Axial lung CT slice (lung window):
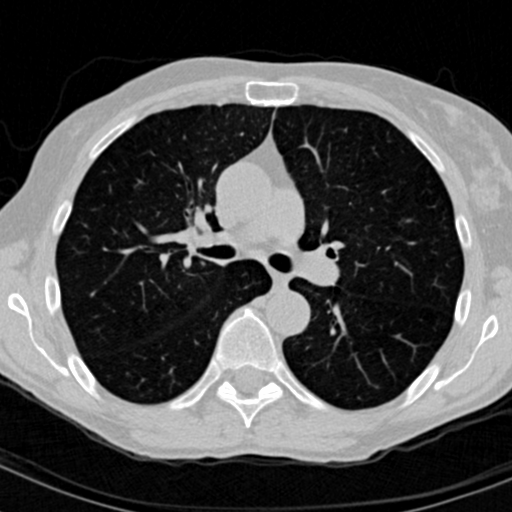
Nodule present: no